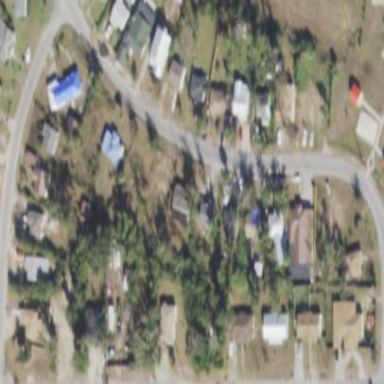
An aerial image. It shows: This residential area consists of single-family homes.